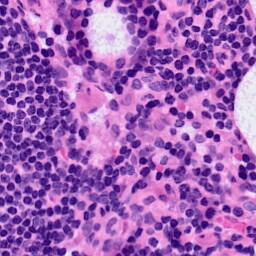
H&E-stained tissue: LymphNode